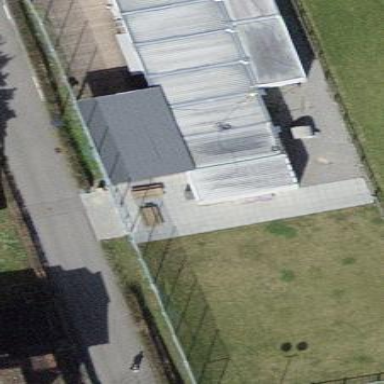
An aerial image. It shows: Kindergarten building.